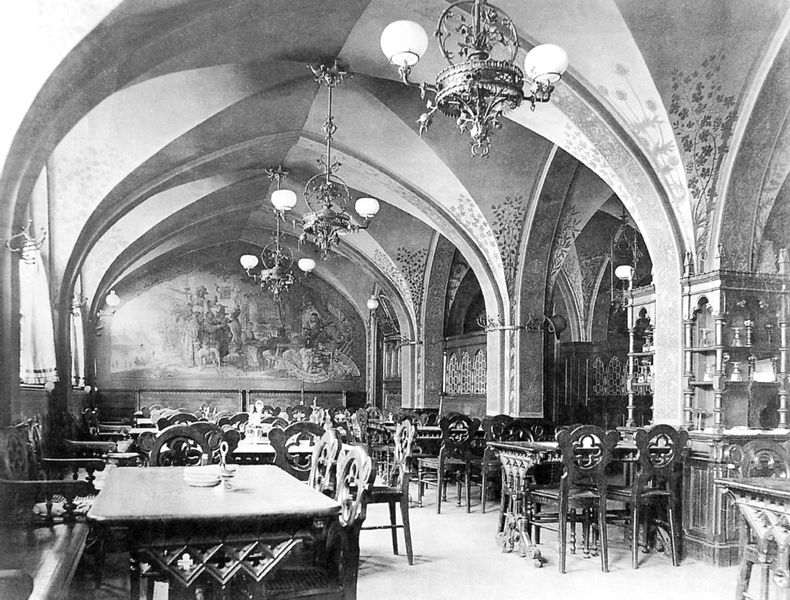
Titel: Hôtel Hartmann
Künstler: Conrad Wilhelm Hase
Standort: Hannover (EU - D - Nds)
Schlagwörter: gemälde, bar, blumen, fenster, grau, holz, hut, lampen, pfeiler, stühle, säulen, tische, alt, möbel, pflanzen, gotik, bogen, saal, essen, jugendstil, ornamente, wandgemälde, wandmalerei, kronleuchter, leuchter, foto, fotografie, keller, gewölbe, restaurant, schwarz-weiß, gaststätte, bänke, kreuzrippen, dienste, viktorianisch, wandbild, verzierungen, holzstühle, speisesaal, wandmalerie